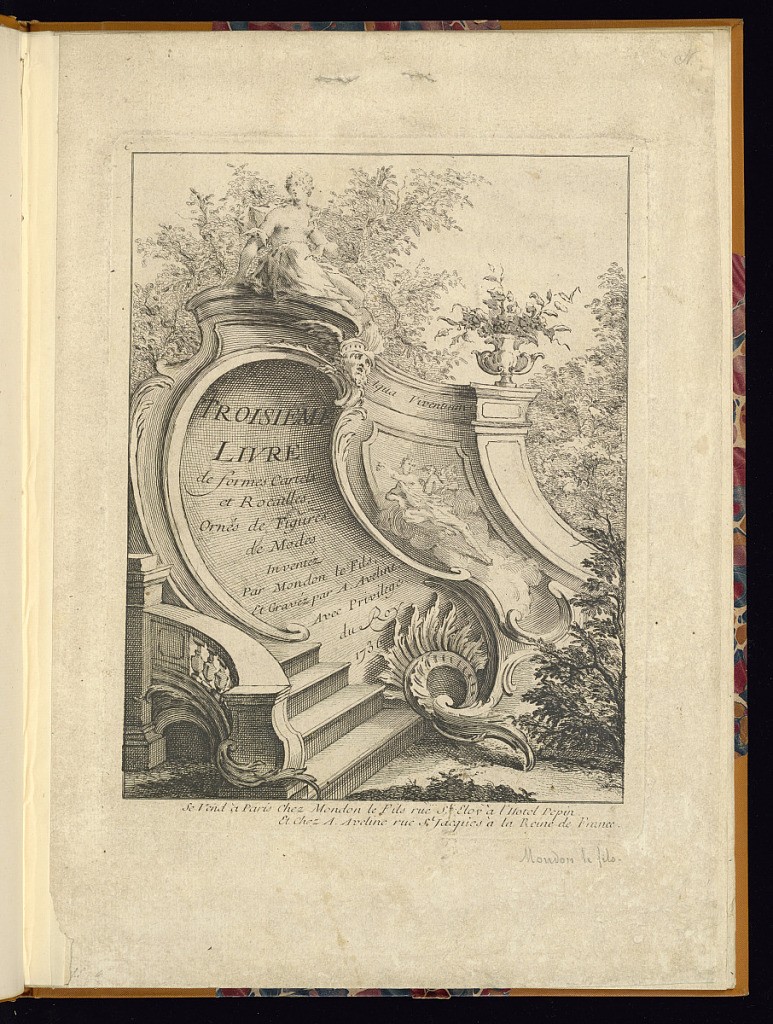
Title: Title Page
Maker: François-Thomas Mondon, French, 1709 – 1755
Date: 1736
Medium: Etching and engraving on laid paper
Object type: Print
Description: Title page for a series of rococo ornament prints. The title is lettered in the center within a curvilinear cartouche framed by c-scrolls, and scrolling acanthus leaves, feathers, a winged mask, and statue of a topless woman on top. The cartouche is set into a garden wall with a decorative panel with putti and a female figure in clouds to the right, and a vase with flowers on top of the wall. Trees and shrubs in the background and foreground. The plate is numbered and signed.